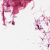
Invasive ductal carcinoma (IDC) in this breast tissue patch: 0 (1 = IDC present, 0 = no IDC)